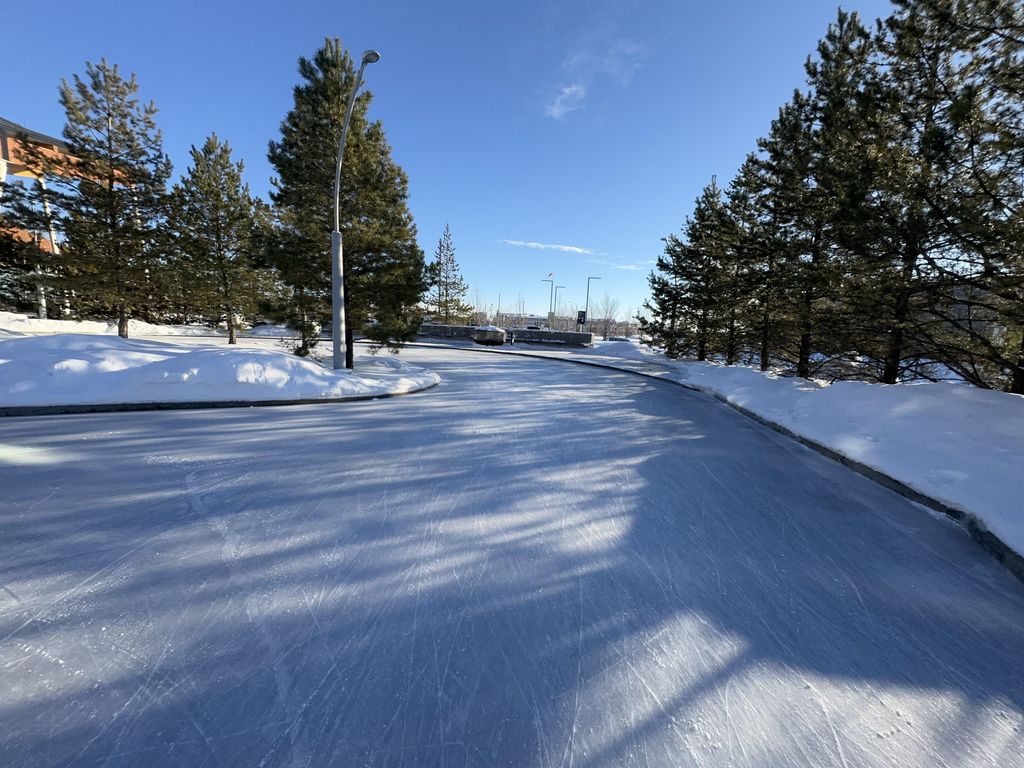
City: edmonton